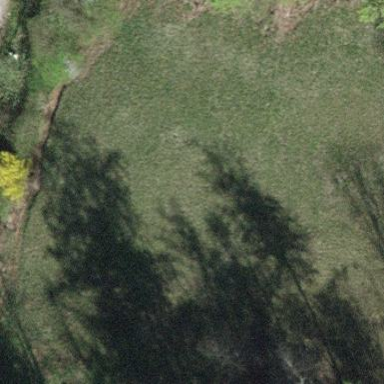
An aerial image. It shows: Beautiful meadow.